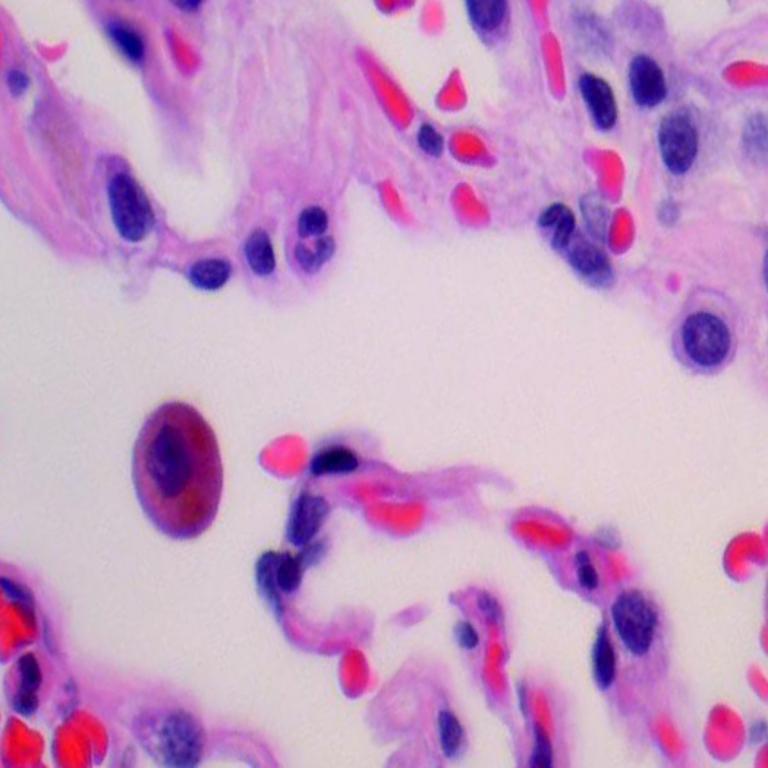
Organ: lung
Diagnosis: benign